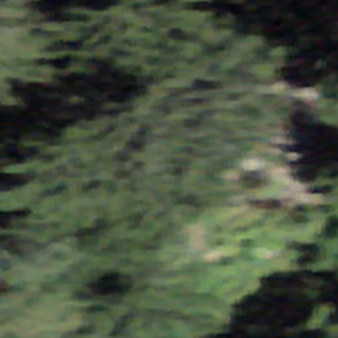
Label: other